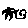
Label: flower